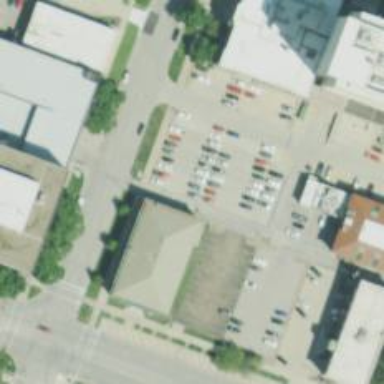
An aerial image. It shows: Public building.